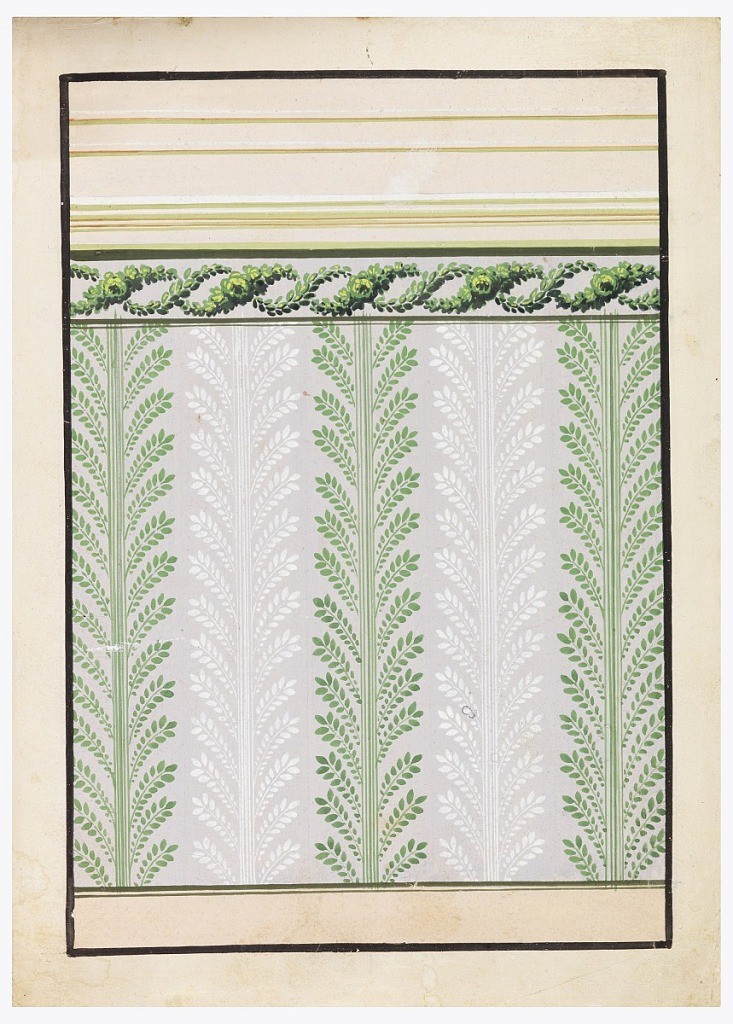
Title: Wallpaper Design
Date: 1840–60
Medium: Brush and gouache, graphite on white paper
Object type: Drawing
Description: A dado is shown at the bottom. On top are a frieze with two intertwined waved garlands of different designs and an entablature. The panel is decorated with stylized trees, the colors of which alternate between green and white, on a lilac background.